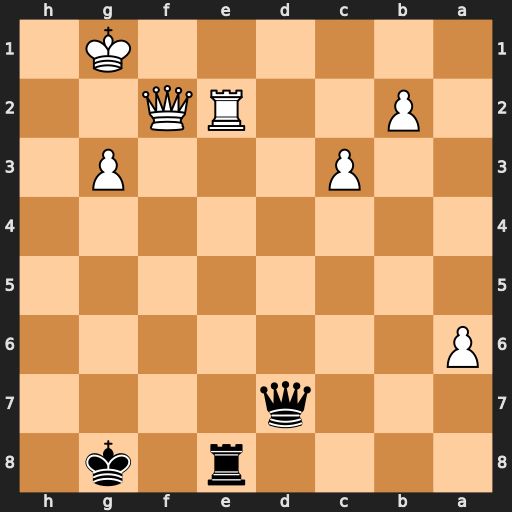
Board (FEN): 4r1k1/3q4/P7/8/8/2P3P1/1P2RQ2/6K1
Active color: b
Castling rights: -
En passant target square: -
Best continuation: Qd1+ Qf1 Qxe2 Qxe2 Rxe2 b4 Rb2